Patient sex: M
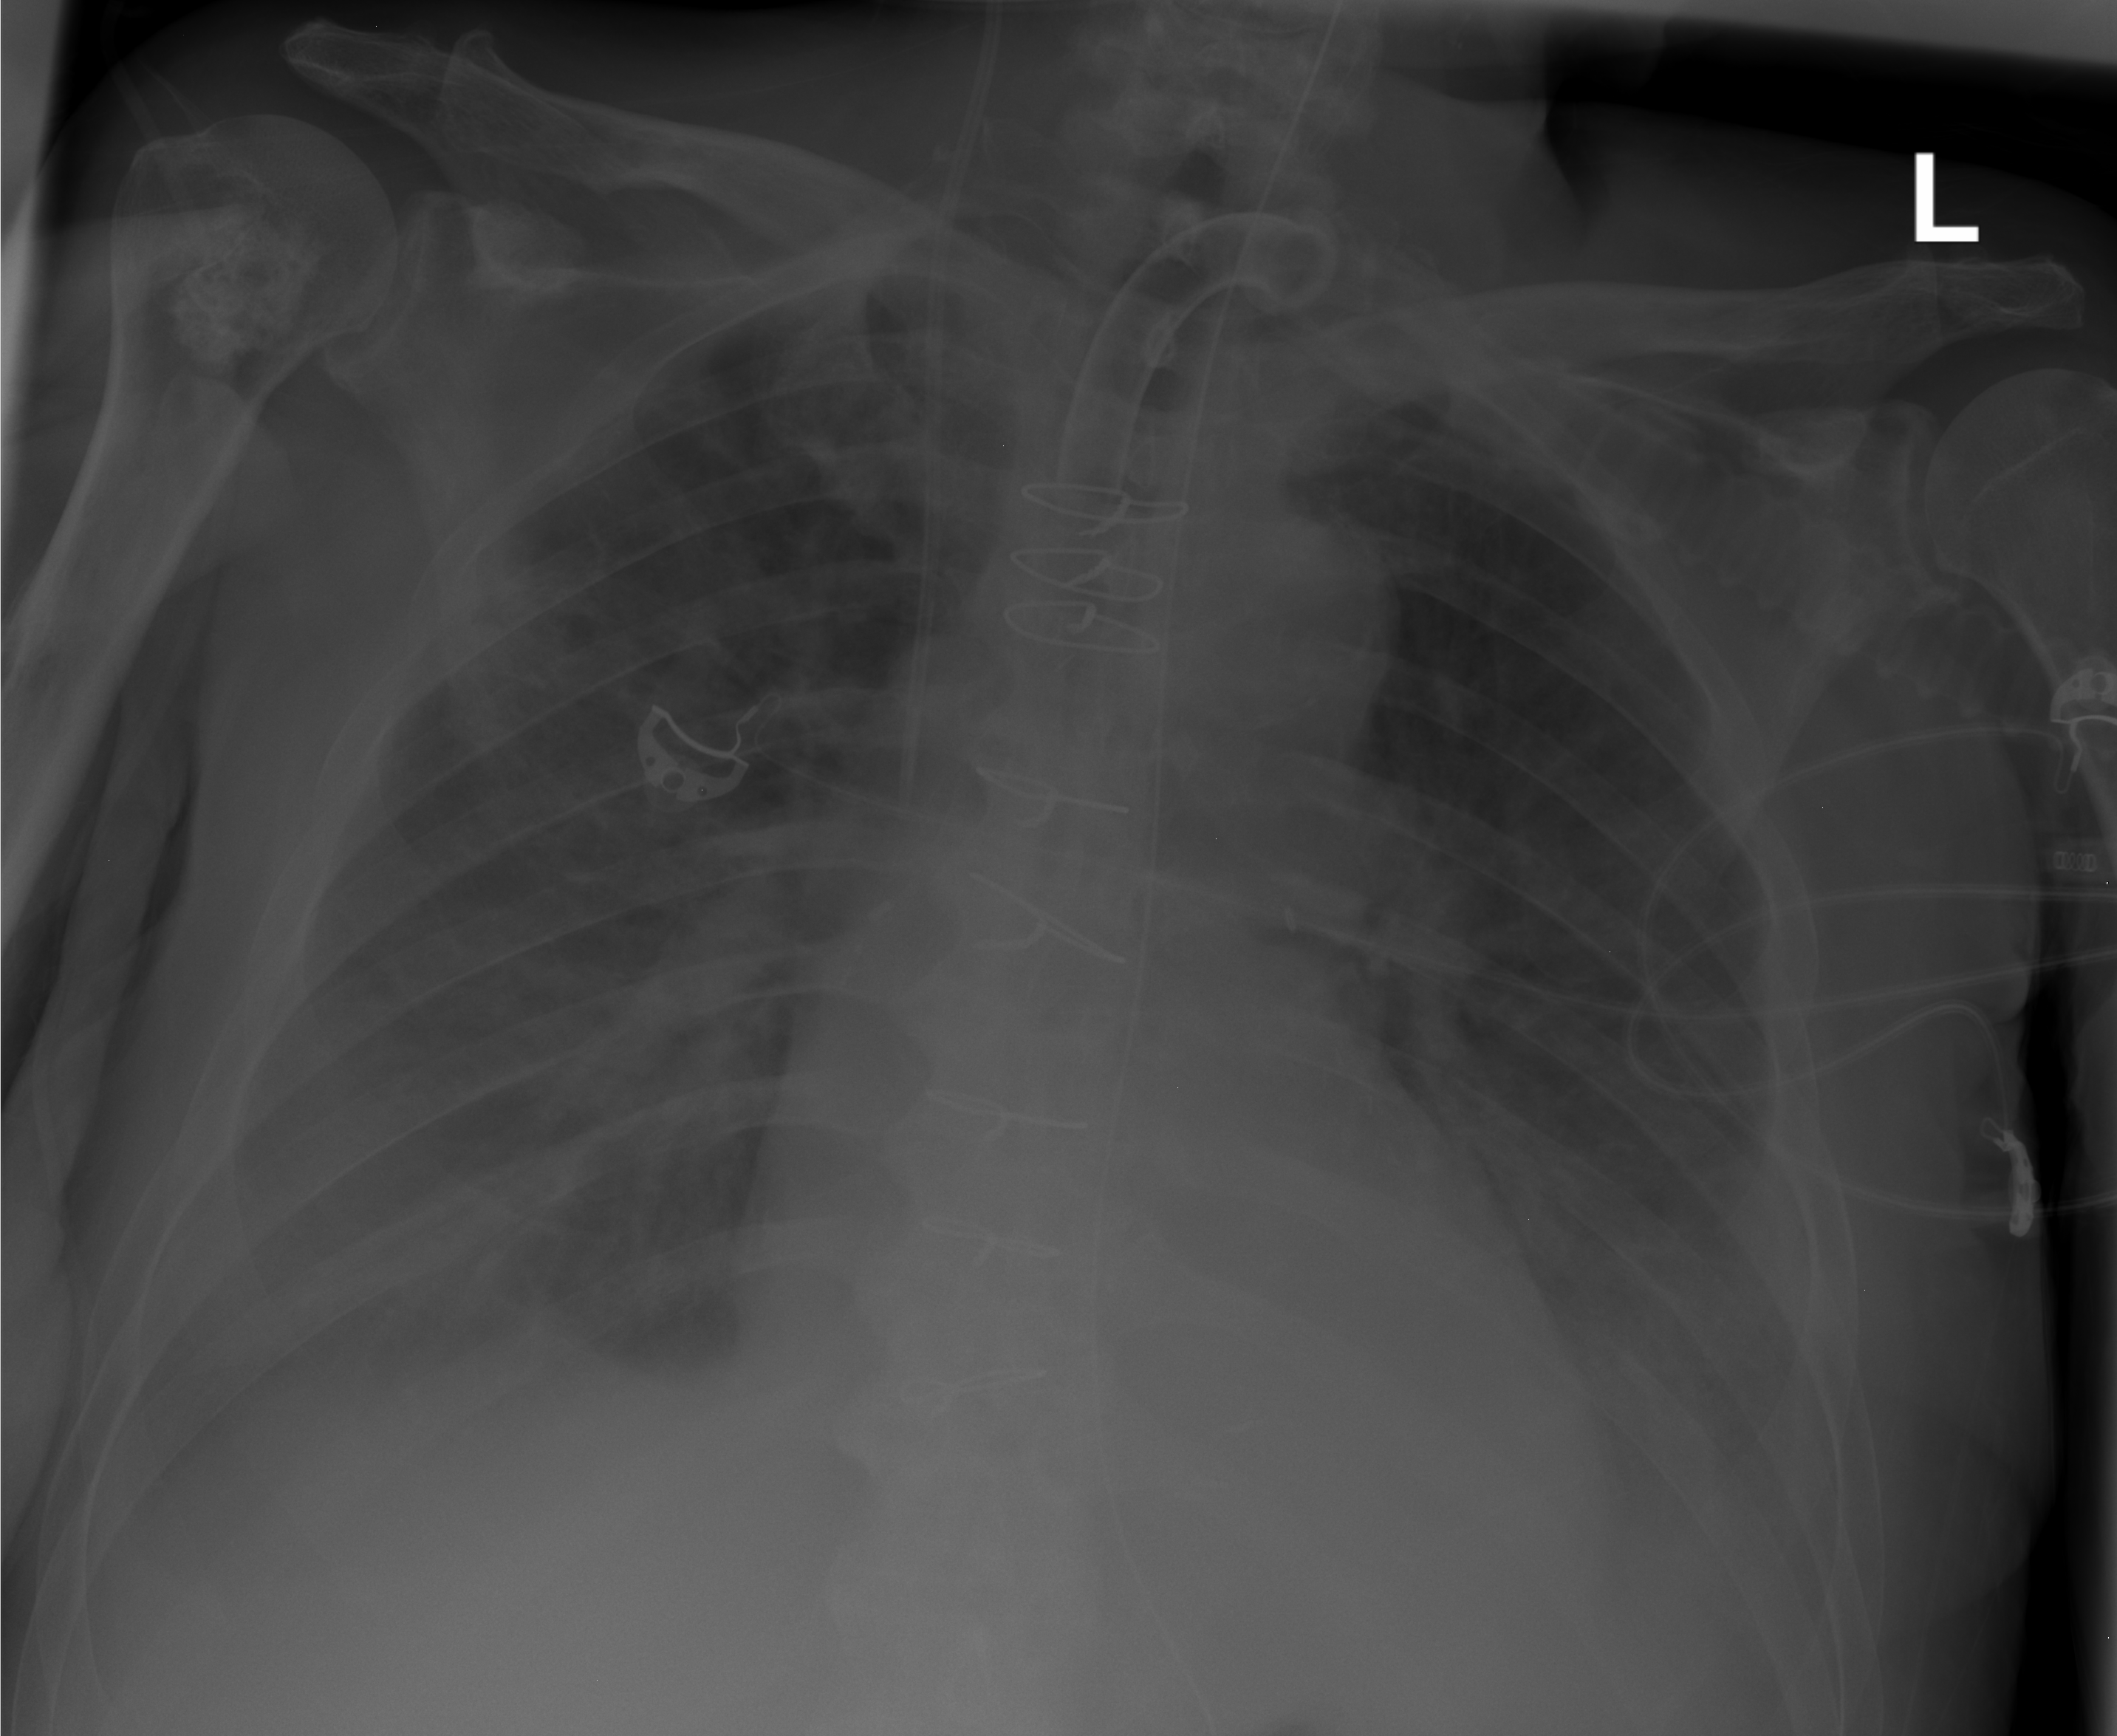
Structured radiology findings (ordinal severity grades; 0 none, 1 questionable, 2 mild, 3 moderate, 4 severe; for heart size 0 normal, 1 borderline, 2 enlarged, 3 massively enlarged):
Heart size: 2
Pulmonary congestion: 2
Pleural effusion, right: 3
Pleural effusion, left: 3
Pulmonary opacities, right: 2
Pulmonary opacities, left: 2
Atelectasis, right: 2
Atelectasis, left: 2